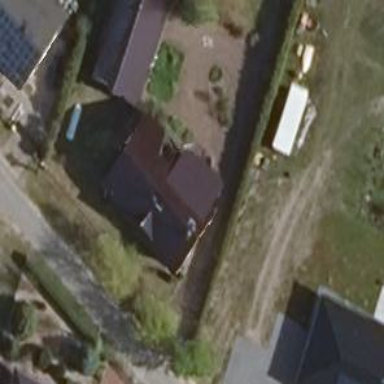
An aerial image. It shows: Detached building with gabled roof.